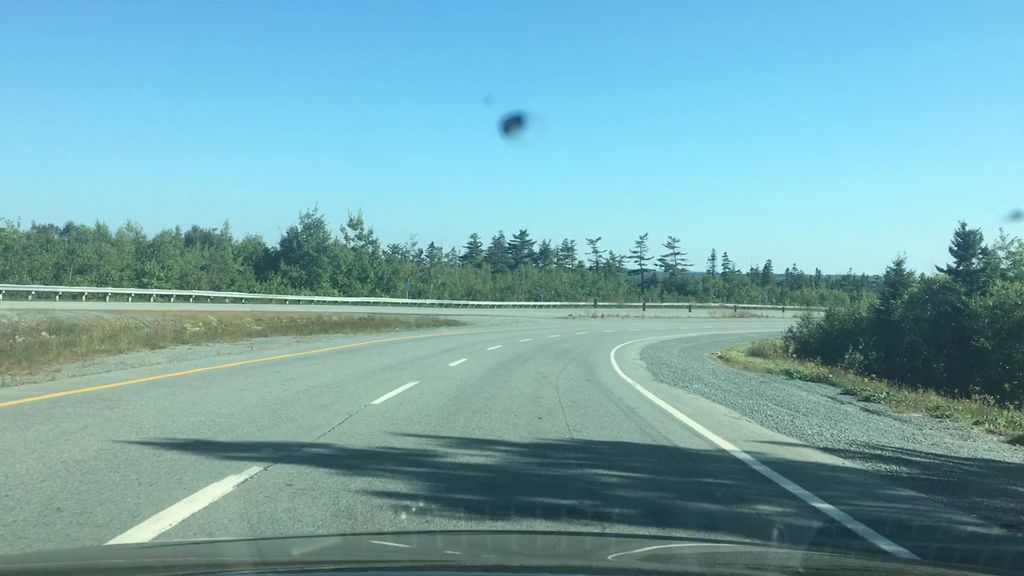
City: halifax